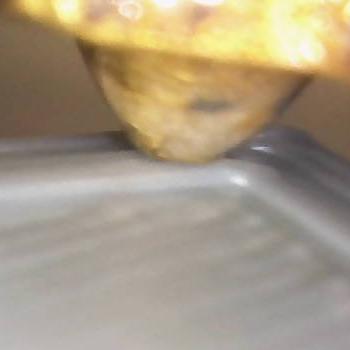
Flow rate: 100%